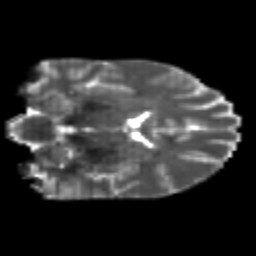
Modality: T2w
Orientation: coronal
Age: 23
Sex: female
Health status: healthy
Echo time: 0.074 s